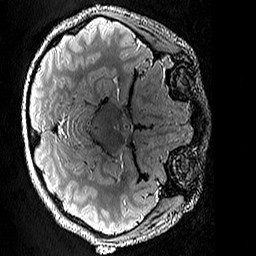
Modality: T2w
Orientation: axial
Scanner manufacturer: siemens
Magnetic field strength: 3 T
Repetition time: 3.2 s
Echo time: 0.428 s